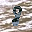
Label: 8